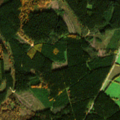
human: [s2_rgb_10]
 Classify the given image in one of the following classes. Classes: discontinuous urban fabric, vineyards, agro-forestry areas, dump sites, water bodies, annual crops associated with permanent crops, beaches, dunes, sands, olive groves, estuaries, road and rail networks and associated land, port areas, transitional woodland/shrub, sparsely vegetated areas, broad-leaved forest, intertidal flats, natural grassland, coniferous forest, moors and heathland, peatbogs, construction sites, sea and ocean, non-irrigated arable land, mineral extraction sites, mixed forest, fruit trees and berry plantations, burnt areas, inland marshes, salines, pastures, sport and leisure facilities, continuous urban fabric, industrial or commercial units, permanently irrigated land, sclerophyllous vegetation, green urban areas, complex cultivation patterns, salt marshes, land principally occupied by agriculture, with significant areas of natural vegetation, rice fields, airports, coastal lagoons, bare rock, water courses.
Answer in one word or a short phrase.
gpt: pastures, coniferous forest, mixed forest